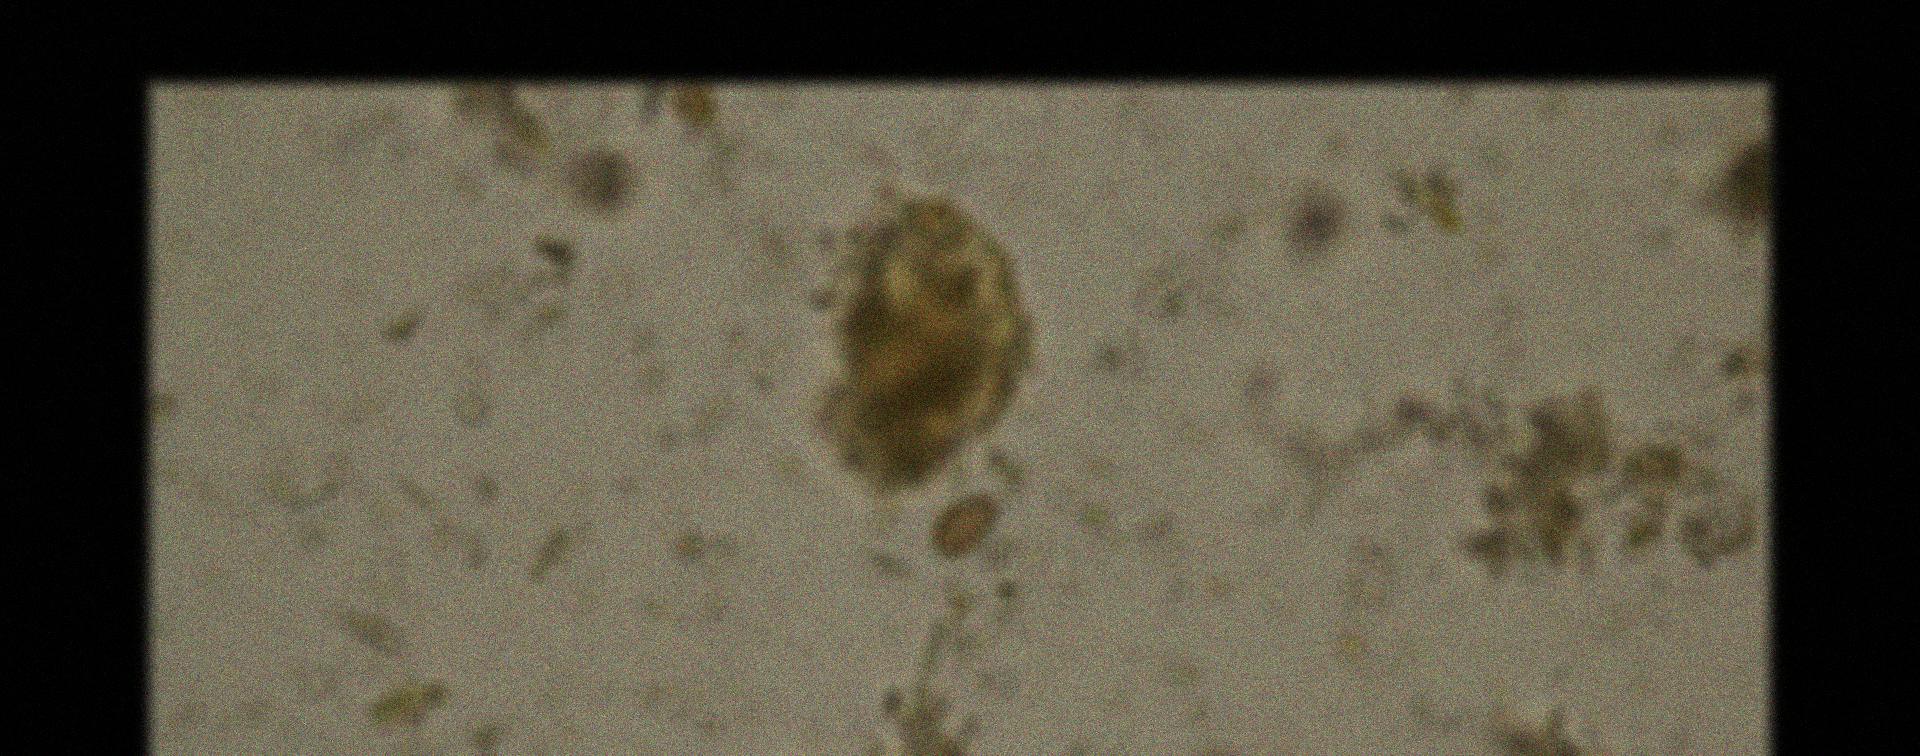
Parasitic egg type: Opisthorchis viverrine